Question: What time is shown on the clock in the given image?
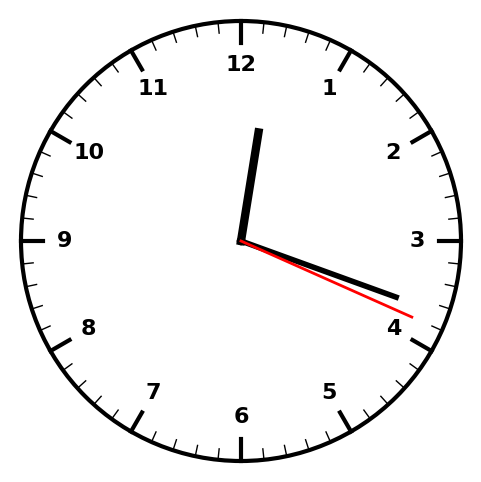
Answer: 12:18:19